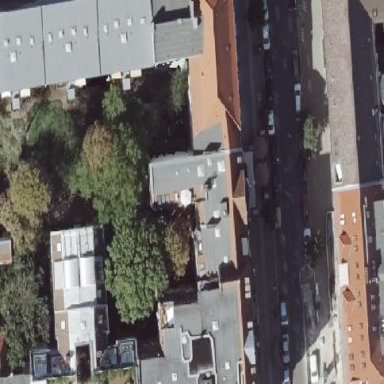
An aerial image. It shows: Hipped roof on apartment building.